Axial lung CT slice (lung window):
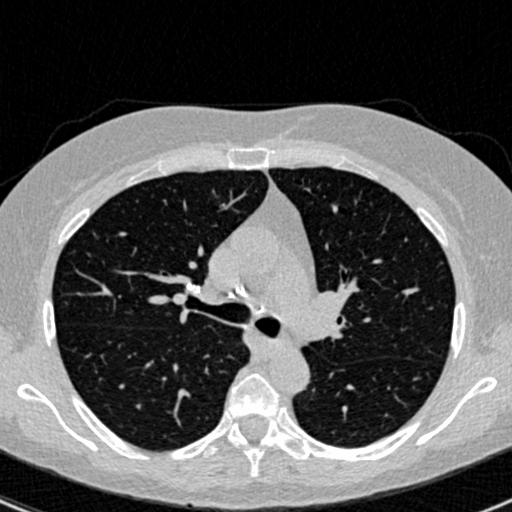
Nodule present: no